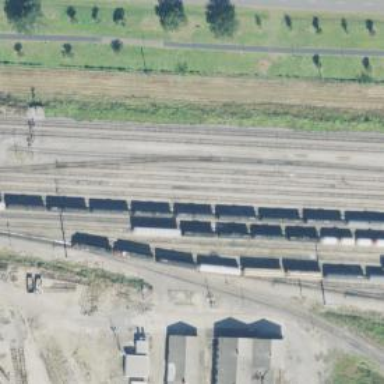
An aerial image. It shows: Abandoned railway siding.